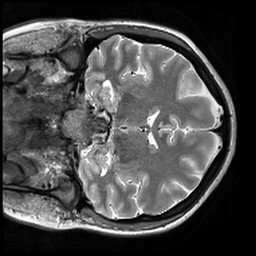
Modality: T2w
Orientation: coronal
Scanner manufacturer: siemens
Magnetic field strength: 3 T
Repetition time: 9.86 s
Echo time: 0.05 s